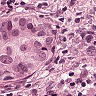
Metastatic tissue present: yes